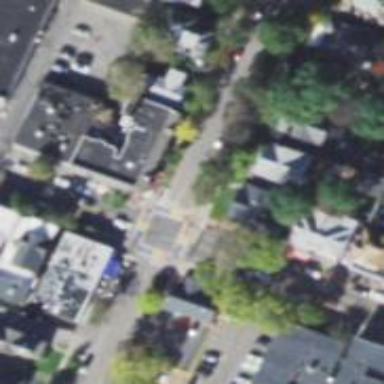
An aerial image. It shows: Marked crossing on footway.